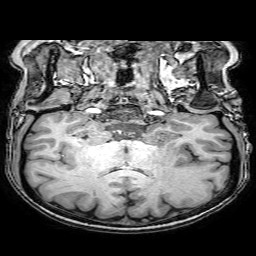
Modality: T1w
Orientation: sagittal
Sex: female
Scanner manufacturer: philips
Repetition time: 0.008303 s
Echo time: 0.00385 s